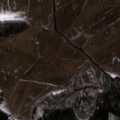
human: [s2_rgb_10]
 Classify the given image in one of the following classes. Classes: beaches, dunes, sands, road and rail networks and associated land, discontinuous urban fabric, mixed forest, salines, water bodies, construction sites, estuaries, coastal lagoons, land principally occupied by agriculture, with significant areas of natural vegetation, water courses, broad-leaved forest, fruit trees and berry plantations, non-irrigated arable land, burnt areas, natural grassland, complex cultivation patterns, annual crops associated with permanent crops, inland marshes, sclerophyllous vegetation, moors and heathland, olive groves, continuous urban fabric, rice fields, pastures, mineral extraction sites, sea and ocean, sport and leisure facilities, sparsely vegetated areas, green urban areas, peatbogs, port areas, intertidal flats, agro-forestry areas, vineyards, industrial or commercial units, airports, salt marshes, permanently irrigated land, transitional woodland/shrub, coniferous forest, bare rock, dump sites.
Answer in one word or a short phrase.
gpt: pastures, complex cultivation patterns, broad-leaved forest, transitional woodland/shrub